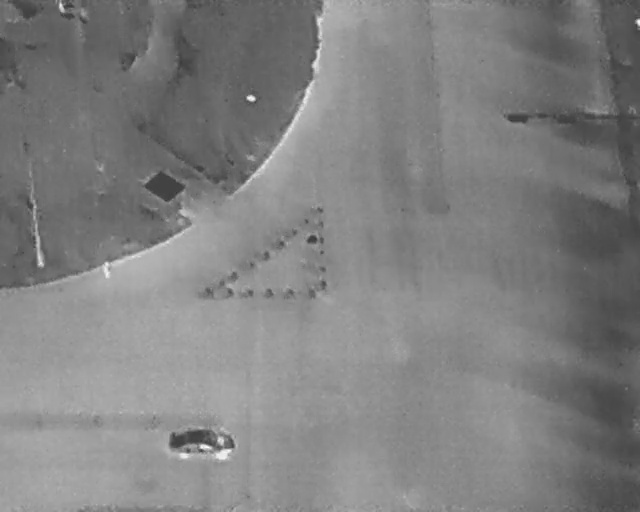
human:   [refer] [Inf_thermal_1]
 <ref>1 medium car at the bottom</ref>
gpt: <box>[[28, 79, 34, 93, 2]]</box>